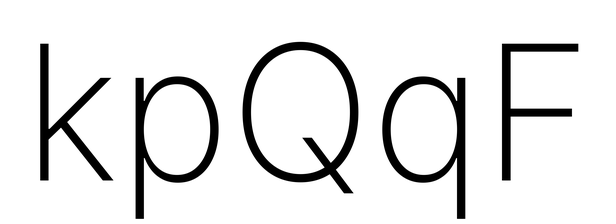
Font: Inter_ExtraLight